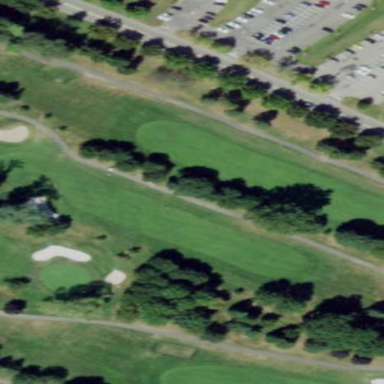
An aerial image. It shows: Grassy area designated as golf fairway.